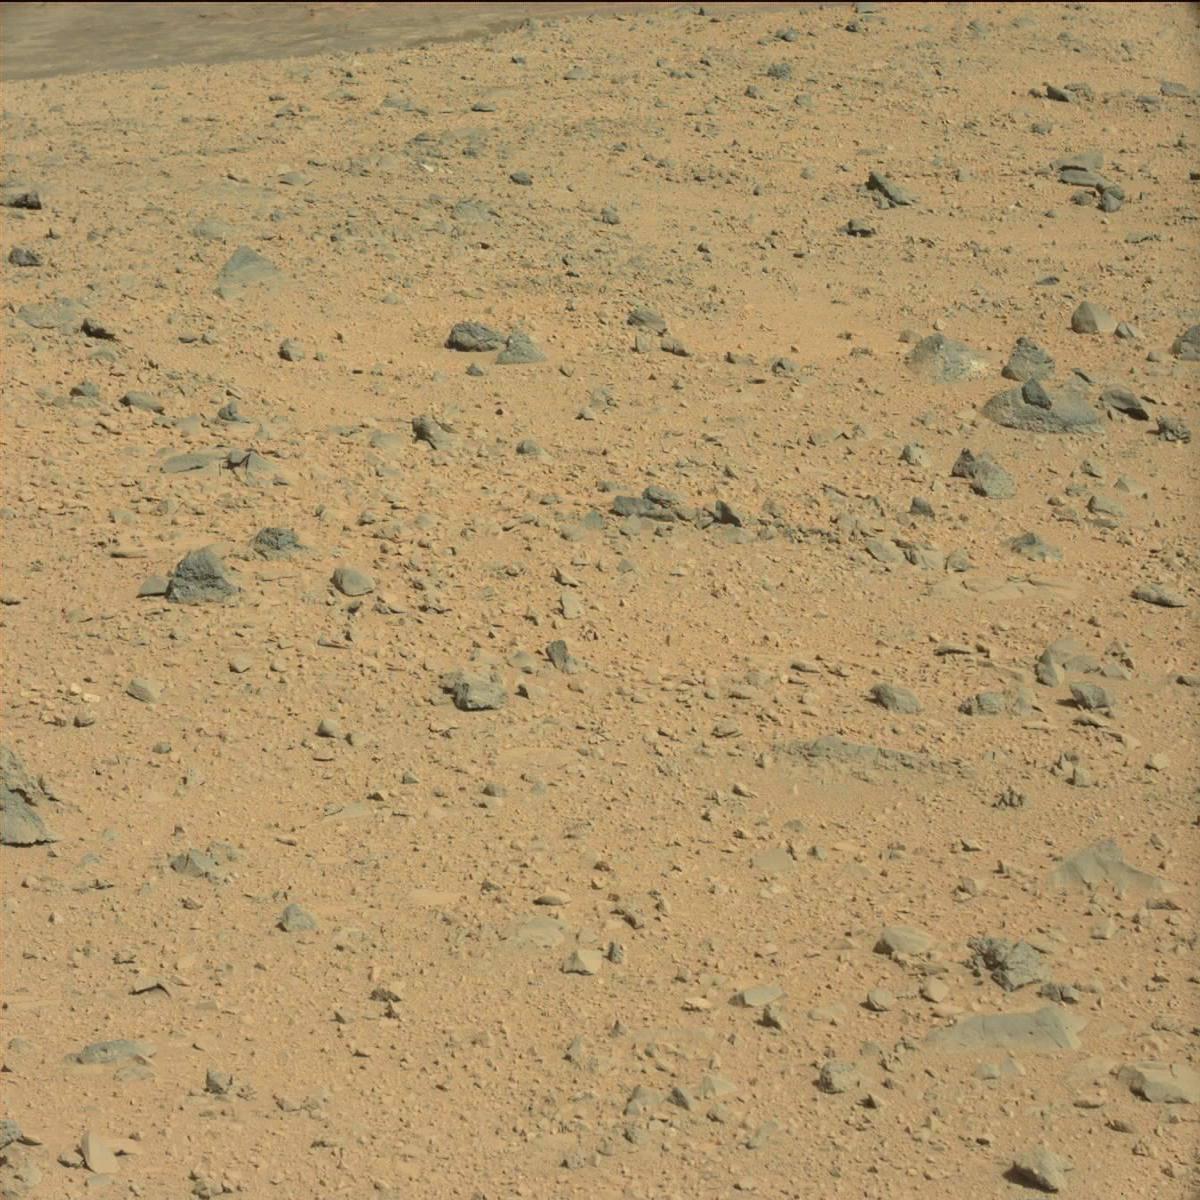
Terrain classes present: Bedrock, Ridge, Sand / Soil